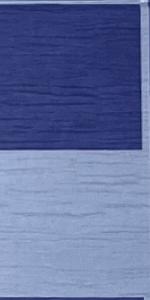
Label: Empty